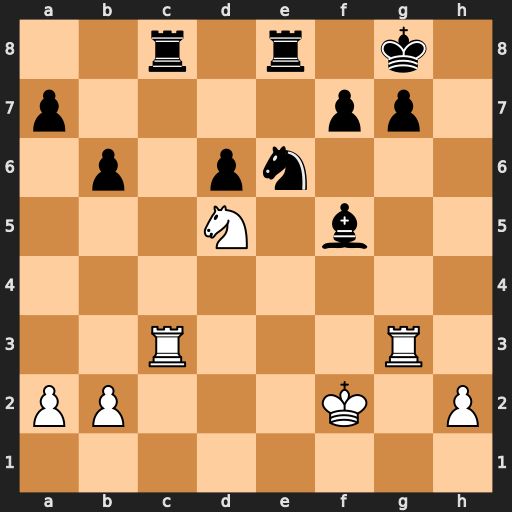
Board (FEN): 2r1r1k1/p4pp1/1p1pn3/3N1b2/8/2R3R1/PP3K1P/8
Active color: w
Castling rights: -
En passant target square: -
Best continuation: Rxc8 Rxc8 Ne7+ Kf8 Nxc8